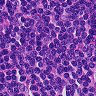
Metastatic tissue present: no